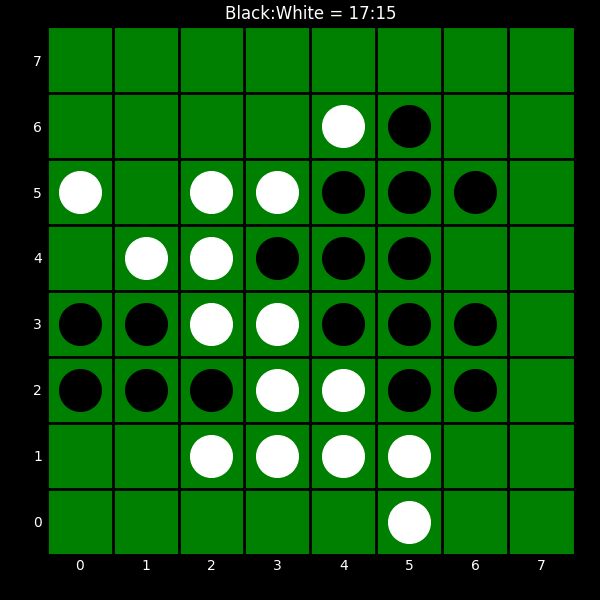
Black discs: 17
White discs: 15